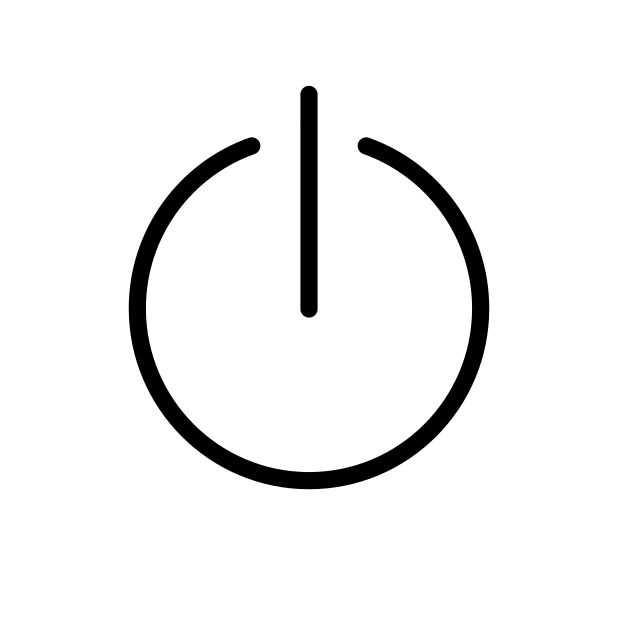
Emoji: ⏻
Name: power symbol
Unicode: 0x23fb